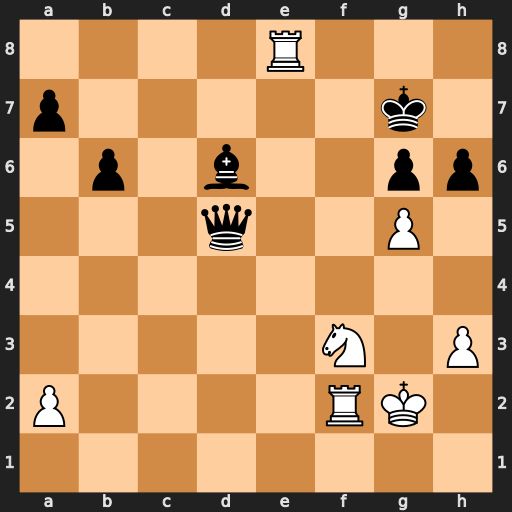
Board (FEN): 4R3/p5k1/1p1b2pp/3q2P1/8/5N1P/P4RK1/8
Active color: w
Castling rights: -
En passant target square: -
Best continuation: Rd2 Qc5 Rd8